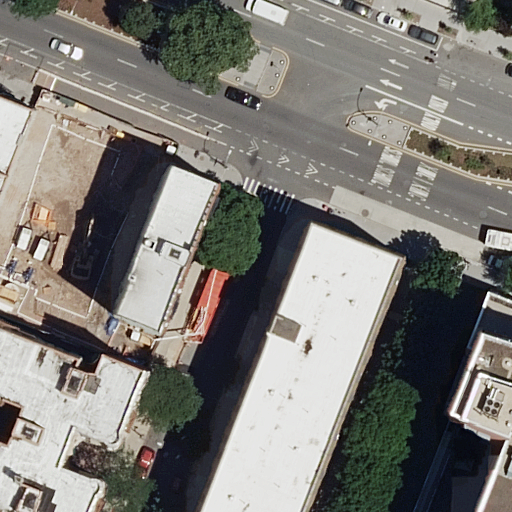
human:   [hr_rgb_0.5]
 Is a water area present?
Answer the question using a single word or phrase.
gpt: no

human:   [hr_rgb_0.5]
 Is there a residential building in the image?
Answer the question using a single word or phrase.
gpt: yes

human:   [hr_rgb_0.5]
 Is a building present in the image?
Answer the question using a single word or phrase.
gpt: yes

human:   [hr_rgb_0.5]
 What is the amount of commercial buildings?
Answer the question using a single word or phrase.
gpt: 0

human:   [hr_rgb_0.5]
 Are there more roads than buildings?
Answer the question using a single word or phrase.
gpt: yes

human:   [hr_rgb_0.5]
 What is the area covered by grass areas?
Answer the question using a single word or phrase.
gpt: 130m2

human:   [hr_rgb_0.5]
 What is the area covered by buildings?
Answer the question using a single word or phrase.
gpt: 3674m2

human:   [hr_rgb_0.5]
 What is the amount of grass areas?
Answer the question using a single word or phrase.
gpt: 1

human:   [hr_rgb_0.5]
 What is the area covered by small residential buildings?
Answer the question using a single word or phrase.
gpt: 59m2

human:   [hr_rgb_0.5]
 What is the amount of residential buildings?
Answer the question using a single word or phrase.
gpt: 6

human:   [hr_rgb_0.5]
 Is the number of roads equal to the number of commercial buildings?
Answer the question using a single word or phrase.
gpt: no

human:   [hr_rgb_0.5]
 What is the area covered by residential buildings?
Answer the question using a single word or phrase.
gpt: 3674m2

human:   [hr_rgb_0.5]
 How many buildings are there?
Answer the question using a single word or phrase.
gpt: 6

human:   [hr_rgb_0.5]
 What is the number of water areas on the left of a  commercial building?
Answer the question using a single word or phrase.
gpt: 0

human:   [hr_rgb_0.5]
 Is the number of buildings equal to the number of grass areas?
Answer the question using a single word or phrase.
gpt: no

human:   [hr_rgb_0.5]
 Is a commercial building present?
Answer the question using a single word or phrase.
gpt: no

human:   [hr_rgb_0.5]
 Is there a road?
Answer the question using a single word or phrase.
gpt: yes

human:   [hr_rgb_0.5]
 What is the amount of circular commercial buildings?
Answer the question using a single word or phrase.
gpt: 0

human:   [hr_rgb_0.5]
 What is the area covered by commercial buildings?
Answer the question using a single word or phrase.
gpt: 0m2

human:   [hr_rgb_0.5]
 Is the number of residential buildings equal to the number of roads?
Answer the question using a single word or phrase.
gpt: no

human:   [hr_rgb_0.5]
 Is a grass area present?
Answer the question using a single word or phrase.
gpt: yes

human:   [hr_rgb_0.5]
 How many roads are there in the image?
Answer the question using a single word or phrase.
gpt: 11

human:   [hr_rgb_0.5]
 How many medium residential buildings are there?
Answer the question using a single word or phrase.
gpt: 1

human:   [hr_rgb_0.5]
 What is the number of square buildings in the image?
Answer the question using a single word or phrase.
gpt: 0

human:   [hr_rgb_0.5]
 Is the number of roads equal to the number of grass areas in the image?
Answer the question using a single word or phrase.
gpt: no

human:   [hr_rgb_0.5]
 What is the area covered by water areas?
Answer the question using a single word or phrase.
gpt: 0m2

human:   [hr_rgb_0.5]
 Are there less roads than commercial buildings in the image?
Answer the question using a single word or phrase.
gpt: no

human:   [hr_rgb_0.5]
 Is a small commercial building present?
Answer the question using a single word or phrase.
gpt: no

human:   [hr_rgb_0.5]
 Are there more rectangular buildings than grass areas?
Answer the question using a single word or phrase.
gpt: yes

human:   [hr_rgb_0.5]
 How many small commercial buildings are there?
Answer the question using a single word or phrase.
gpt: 0

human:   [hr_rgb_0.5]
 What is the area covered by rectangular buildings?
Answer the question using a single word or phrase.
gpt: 2137m2

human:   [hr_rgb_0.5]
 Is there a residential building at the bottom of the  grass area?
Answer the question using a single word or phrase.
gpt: yes

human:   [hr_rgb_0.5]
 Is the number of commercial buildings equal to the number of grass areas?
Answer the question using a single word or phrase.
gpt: no

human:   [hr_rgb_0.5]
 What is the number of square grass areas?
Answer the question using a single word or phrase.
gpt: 0

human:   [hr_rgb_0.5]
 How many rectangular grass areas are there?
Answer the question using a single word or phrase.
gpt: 1

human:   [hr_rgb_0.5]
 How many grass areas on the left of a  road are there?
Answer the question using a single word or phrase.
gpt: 0

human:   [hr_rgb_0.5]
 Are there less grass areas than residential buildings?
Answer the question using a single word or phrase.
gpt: yes

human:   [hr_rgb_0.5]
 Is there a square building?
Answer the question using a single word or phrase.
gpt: no

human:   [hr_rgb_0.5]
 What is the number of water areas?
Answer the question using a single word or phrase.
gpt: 0

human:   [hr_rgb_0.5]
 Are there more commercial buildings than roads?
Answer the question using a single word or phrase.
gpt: no

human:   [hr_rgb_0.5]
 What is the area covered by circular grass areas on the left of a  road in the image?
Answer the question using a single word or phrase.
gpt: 0m2

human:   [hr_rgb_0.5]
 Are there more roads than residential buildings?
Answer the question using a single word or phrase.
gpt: yes

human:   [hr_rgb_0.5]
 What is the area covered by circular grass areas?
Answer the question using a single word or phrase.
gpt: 0m2

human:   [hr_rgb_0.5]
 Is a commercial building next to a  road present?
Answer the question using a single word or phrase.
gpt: no

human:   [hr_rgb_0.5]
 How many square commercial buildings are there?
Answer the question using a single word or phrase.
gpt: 0

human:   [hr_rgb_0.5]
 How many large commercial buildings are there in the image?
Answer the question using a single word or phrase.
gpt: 0

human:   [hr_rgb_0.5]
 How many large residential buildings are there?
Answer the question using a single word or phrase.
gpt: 4

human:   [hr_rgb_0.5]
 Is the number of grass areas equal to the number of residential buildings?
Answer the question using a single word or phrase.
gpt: no

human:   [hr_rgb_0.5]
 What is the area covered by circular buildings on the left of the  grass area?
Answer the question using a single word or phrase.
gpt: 0m2

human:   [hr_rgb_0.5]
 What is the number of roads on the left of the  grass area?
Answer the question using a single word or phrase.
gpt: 6

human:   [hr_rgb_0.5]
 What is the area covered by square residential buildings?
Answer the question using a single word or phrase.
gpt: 0m2

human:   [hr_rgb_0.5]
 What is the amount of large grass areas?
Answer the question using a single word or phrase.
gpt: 0

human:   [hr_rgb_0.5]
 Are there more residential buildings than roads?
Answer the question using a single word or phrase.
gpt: no

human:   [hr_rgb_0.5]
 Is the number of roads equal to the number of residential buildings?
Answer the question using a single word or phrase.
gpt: no

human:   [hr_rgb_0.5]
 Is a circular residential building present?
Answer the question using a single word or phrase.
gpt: no

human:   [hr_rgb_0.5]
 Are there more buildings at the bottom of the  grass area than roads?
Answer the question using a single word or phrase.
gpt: no

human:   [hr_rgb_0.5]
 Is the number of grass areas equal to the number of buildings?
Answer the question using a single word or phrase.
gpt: no

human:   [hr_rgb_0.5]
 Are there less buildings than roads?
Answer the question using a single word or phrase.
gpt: yes

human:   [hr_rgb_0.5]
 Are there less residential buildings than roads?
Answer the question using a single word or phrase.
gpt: yes

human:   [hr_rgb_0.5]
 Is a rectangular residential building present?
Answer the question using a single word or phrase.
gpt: yes

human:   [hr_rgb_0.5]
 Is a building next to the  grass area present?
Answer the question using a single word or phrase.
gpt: yes

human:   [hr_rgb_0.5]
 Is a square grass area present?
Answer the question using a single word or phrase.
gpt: no

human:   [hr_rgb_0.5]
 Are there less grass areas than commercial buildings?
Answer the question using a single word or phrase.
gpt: no

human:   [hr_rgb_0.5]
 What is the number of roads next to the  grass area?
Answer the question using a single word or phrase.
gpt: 11